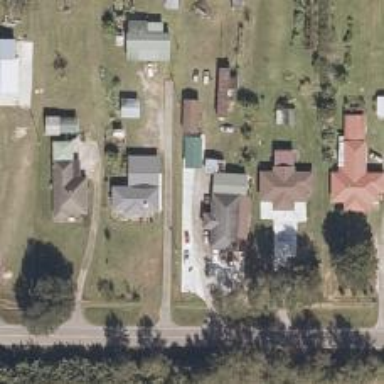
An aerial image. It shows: Residential road.